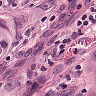
Metastatic tissue present: yes